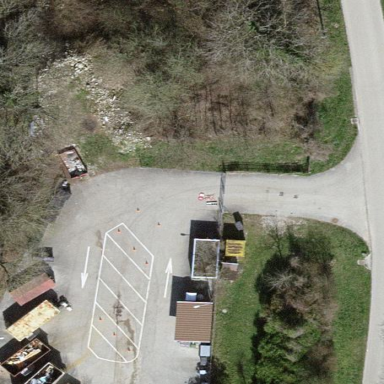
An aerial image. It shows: Recycling center that accepts green and garden waste.